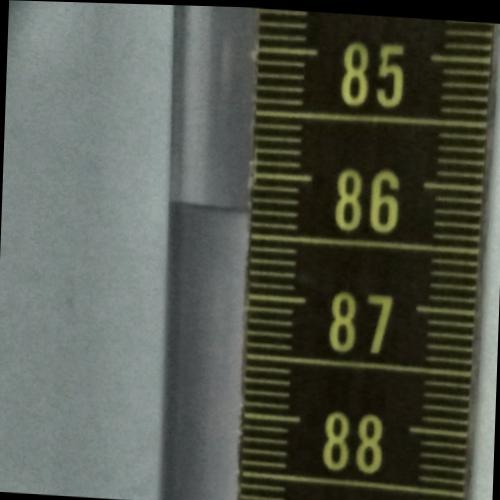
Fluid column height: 86.3 cm